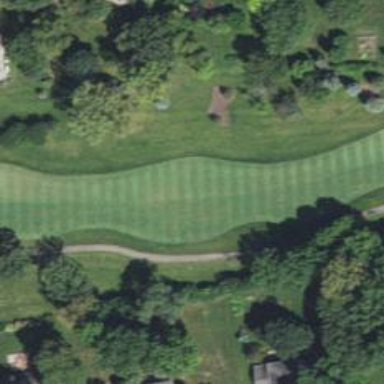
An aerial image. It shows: View of golf hole.